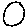
Label: circle